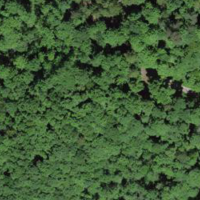
EUNIS habitat code: 44
Species observed at this site:
Cephalanthera rubra